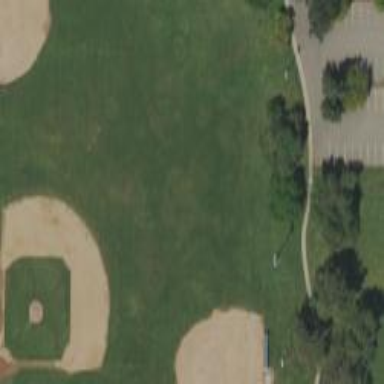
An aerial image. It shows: Baseball pitch for leisure land.